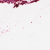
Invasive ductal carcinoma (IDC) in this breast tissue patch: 0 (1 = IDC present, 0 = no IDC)